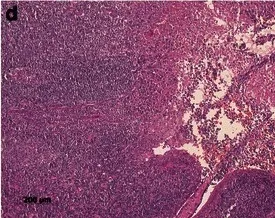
Tonsillar. Histology. Liver biopsy tissue shows patchy necrosis comprising 20 to 30 % of the submitted tissue (a hematoxylin and eosin x100), with nuclear viral inclusions (b hematoxylin and eosin x400), immunohistochemically positive for herpes simplex virus-2 antigen (c x400). Tonsillar tissue examination discloses acute ulcerating tonsillitis (d hematoxylin and eosin x100) with patchy positivity for herpes simplex virus-2 antigen in some remnants of surface epithelium adjacent to the ulcer and in necrotic tissue overlying the ulcer (e x200). Photomicrographs were taken on a Zeiss Axiophot2 microscope.
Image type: pathology (h&e)